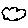
Label: cloud